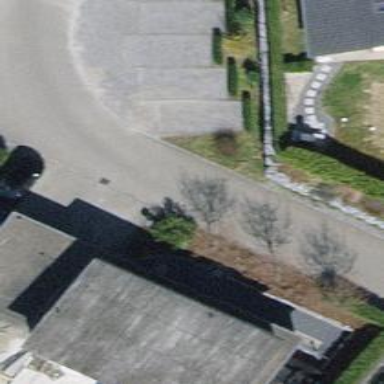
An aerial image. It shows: Asphalt road in residential area.